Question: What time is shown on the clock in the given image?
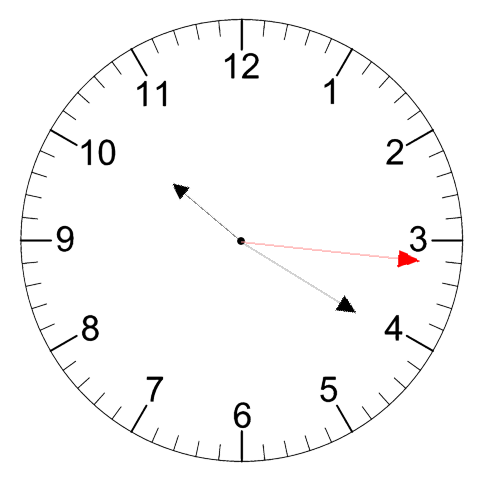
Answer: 10:20:16